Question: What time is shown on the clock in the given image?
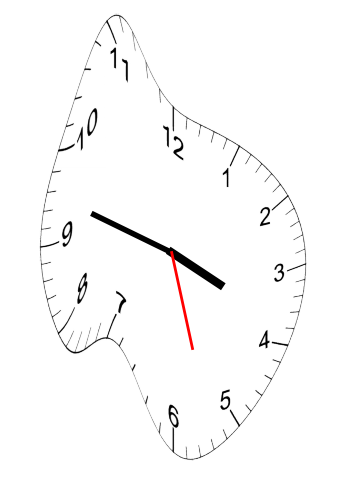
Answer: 03:47:27